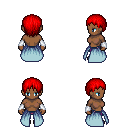
a pixel art fantasy rpg character, female body template, human, dark skin, overskirt, magenta pants, red plain hairstyle, white cloth bracers, four views (front, back, left, right), 2x2 character sprite sheet, small pixel art, hard edges, no anti-aliasing